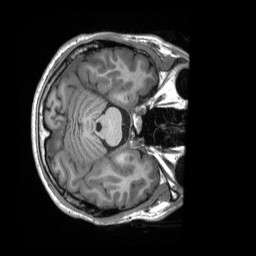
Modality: T1w
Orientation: axial
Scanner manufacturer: siemens
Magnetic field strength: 3 T
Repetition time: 2.3 s
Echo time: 0.00232 s